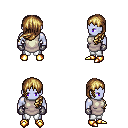
a pixel art fantasy rpg character, male body template, dark elf, purple skin, white tunic, white pants, blonde left-swept hairstyle, metal gloves, gold boots, four views (front, back, left, right), 2x2 character sprite sheet, small pixel art, hard edges, no anti-aliasing